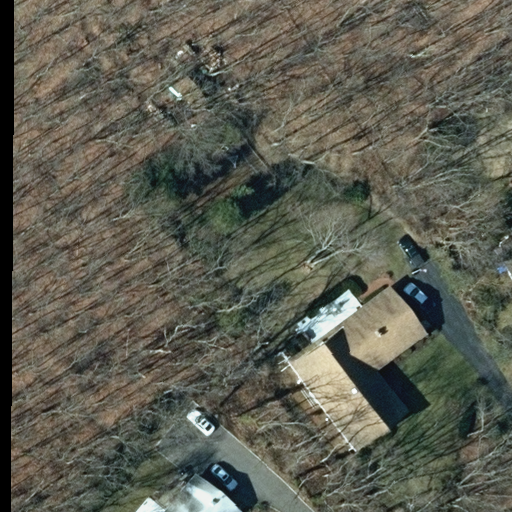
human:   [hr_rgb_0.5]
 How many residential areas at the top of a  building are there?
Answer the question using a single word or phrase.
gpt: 0

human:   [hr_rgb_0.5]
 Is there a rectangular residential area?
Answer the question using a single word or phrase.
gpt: yes

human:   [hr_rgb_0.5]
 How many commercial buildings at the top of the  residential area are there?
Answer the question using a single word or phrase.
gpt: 0

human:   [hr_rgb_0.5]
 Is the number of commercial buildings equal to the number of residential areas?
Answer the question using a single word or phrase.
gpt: no

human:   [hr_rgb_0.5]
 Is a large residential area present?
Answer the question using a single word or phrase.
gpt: yes

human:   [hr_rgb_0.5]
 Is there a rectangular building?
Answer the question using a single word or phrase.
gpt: no

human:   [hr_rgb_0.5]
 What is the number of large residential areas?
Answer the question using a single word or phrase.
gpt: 1

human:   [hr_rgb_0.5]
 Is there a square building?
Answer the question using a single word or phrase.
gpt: no

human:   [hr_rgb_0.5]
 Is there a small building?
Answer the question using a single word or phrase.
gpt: no

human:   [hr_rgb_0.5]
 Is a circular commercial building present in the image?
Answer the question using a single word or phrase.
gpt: no

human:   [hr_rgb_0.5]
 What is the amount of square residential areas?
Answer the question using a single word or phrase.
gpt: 0

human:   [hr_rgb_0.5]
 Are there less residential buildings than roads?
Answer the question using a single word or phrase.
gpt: no

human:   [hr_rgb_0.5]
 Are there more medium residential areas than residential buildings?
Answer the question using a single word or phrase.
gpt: no

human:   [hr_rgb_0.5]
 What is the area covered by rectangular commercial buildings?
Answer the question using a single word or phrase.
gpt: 0m2

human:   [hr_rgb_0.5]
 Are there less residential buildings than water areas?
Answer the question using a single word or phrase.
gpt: no

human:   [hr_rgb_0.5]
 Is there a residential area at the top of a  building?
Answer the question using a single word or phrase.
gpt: no

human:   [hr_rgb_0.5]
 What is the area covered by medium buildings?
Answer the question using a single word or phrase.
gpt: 762m2

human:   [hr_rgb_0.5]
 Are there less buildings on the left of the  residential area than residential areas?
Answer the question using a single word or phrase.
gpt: no

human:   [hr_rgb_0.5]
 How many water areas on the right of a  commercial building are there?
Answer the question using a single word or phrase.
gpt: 0

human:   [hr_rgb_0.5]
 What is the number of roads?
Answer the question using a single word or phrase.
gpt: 0

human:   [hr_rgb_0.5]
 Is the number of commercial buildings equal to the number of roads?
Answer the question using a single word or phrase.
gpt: yes

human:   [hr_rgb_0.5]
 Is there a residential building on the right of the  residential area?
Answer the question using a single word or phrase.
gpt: no

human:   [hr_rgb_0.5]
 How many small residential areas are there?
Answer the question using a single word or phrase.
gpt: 0

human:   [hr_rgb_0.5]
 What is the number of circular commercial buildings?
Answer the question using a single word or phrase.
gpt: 0

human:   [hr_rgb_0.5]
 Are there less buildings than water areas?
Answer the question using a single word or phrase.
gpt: no

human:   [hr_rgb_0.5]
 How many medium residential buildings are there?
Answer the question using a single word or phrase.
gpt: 2

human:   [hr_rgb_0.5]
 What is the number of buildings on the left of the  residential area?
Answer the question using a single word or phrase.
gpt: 3

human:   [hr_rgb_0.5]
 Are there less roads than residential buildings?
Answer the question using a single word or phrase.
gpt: yes

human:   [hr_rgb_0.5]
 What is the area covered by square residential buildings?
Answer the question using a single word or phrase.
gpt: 0m2

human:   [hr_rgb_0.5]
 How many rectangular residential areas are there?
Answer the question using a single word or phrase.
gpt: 1

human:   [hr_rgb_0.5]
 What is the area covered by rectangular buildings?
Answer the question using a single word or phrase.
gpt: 0m2

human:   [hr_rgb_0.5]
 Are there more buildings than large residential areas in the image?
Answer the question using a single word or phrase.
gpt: yes

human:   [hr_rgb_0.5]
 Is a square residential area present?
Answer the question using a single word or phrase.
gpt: no

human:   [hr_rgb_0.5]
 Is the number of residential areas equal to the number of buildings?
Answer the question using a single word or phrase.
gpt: no

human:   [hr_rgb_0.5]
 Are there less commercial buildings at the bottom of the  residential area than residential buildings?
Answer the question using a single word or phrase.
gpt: yes

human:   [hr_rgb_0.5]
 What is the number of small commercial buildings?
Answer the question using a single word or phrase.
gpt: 0